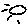
Label: sun